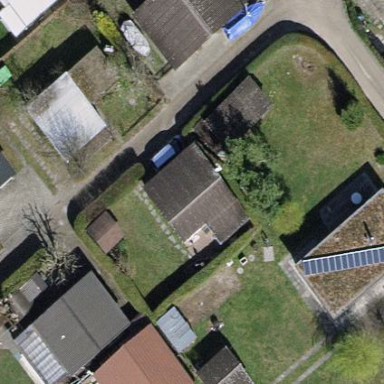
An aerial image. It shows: Static caravan building.